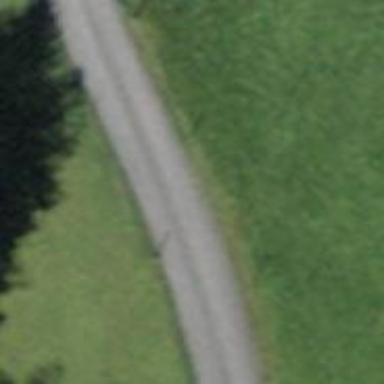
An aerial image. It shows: Unclassified road with asphalt surface.